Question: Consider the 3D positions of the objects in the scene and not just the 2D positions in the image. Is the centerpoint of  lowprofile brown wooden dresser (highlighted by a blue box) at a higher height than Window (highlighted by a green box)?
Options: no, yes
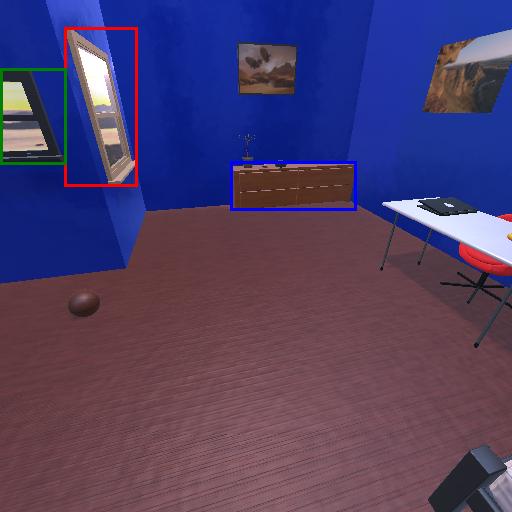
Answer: no